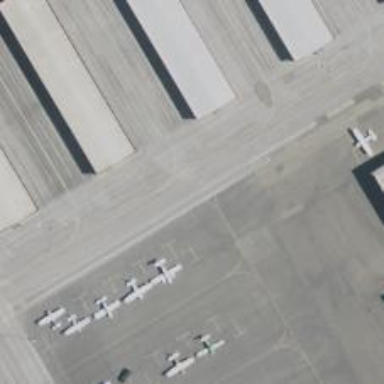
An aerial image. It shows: View of taxiway at the airport.